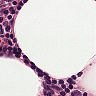
Metastatic tissue present: no